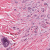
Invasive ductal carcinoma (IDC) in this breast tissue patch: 1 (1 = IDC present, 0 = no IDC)